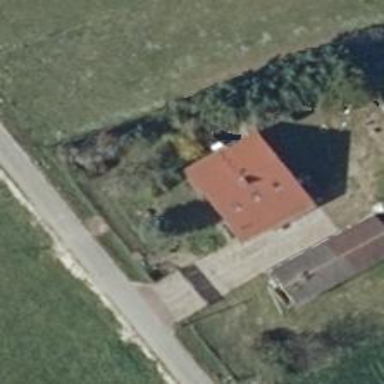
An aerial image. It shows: Simple house.